Interaction volume radius: 5 \u00c5
Interaction volume height: 30 \u00c5
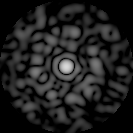
Disorder parameter: 0.8632